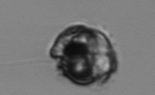
Label: Proterythropsis